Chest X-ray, PA view. Patient: 69 years old, sex M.
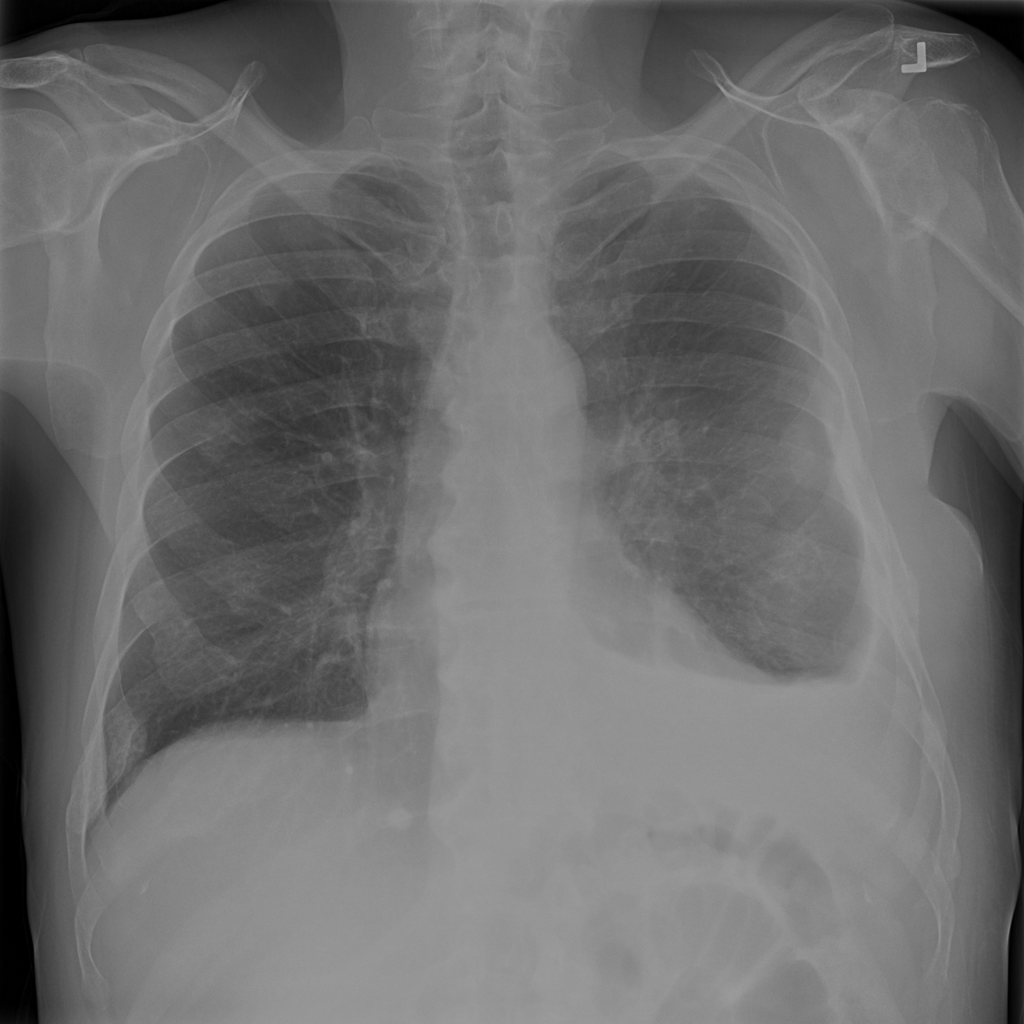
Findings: Effusion